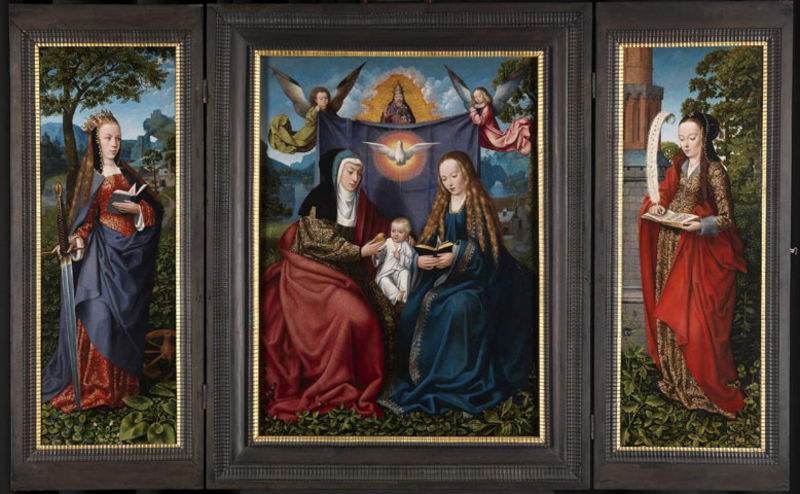
Titel: Anna Selbdritt-Triptychon
Künstler: Meister von Frankfurt
Standort: Karlsruhe
Institution: Staatliche Kunsthalle Karlsruhe
Schlagwörter: baum, blau, blätter, feder, flügel, gott, himmel, bäume, frauen, landschaft, bunt, frau, grau, säule, gras, rot, tuch, wiese, bibel, taube, kirche, gewand, gold, haare, kind, mutter, krone, locken, turm, engel, garten, farbig, bilder, schwer, berge, vegetation, baby, rad, buch, religion, amme, schwert, altar, tracht, gotisch, christus, jesus, jesus christus, mittelalter, religiös, balu, elisabeth, königin, heilige, heilig, putten, maria, madonna, gloriole, veronika, schwebend, anna, verkündigung, dreiteilig, tryptichon, geist, schreibfeder, heilige familie, jesuskind, retabel, stifter, barbara, flügelaltar, katharina, neugeborenes, triptychon, heiliger geist, gottvater, rasenstück, altarretabel, christur, hebamme, anna selbdritt, hl. geist, selbtritt, rote gewänder, e, heiliger geis, tripticon, 1460, anna selbdrit, gotessohn, tryptichen, laub grün, elisabheth, blaue tücher, treng